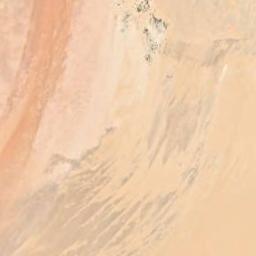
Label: desert